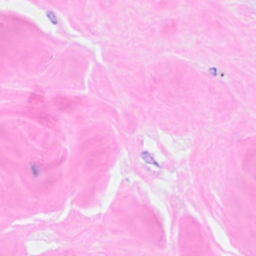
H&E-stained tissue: Breast